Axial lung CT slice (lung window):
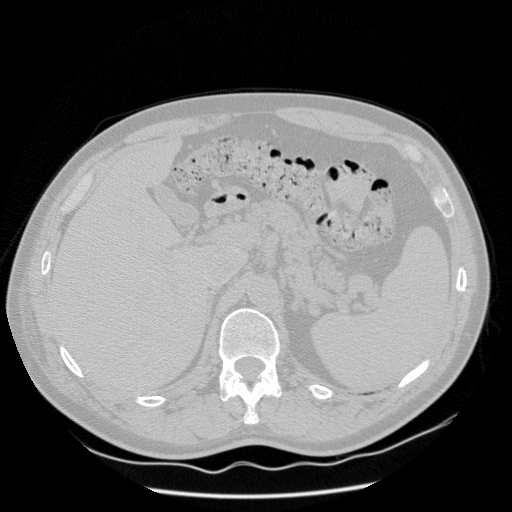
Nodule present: no